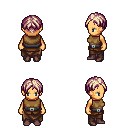
a pixel art fantasy rpg character, female body template, human, tanned skin, leather chest armor, robe skirt, white blonde parted hairstyle, maroon shoes, four views (front, back, left, right), 2x2 character sprite sheet, small pixel art, hard edges, no anti-aliasing